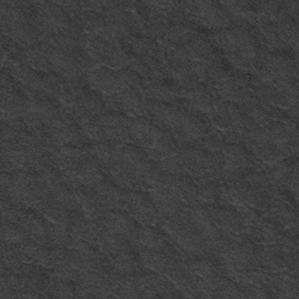
Label: frost